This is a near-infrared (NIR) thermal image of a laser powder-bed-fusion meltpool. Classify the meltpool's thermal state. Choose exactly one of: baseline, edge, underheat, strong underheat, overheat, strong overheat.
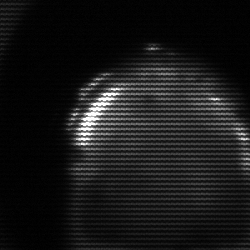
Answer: edge